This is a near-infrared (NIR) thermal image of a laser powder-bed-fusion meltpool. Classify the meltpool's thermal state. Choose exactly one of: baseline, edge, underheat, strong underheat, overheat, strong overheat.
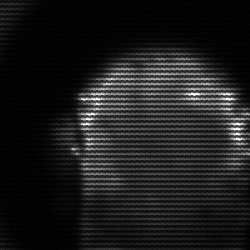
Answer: baseline